Question: I've got a really annoying problem plotting ellipses with ggplot2 and I wonder if anyone can see what I'm doing wrong? All the points link up!
I usually do this using the standard plot() and ordiellipse() but been trying to use ggplot for prettiness, but this happens. I will admit to gleaning the 'for loop' code from the internets, but I can't see an error in it.
This is what I get:

I'm doing this:
'''
## The NMDS coords have been pre-calculated, and the file looks like this:
NMDS1 NMDS2 Site Species
Sample.1 -0.390516864 -0.227890627 1 Lr
Sample.2 -0.433137678 -0.221231786 1 Al
Sample.3 -0.<PHONE> 0.243258745 1 Lt
Sample4 -0.444995027 -0.174555074 1 Ac
Sample.5 -0.569417948 -0.223738264 2 Lr
Sample.6 -0.543744761 -0.234924777 2 Lt
.......etc
# Code
all <-read.table("/Users/Dan/Downloads/all.txt", header=TRUE)
df_ell <- data.frame(x=all$NMDS1, y=all$NMDS2, group=all$Species)
for(g in levels(all$Species)){
df_ell <- rbind(df_ell, cbind(as.data.frame(with(all[all$Species==g,], ellipse(cor(NMDS1, NMDS2), scale=c(sd(NMDS1),sd(NMDS2)),
centre=c(mean(NMDS1),mean(NMDS2))))),group=g))}
# Generate plot
p <- ggplot(all, aes(NMDS1, NMDS2))
# plot it
p + geom_point(size = 4, alpha=.8, aes(colour = factor(Species), shape = factor(Site))) + geom_path(data=df_ell, aes(x=x, y=y, colour=group), size=1, linetype=1)
'''
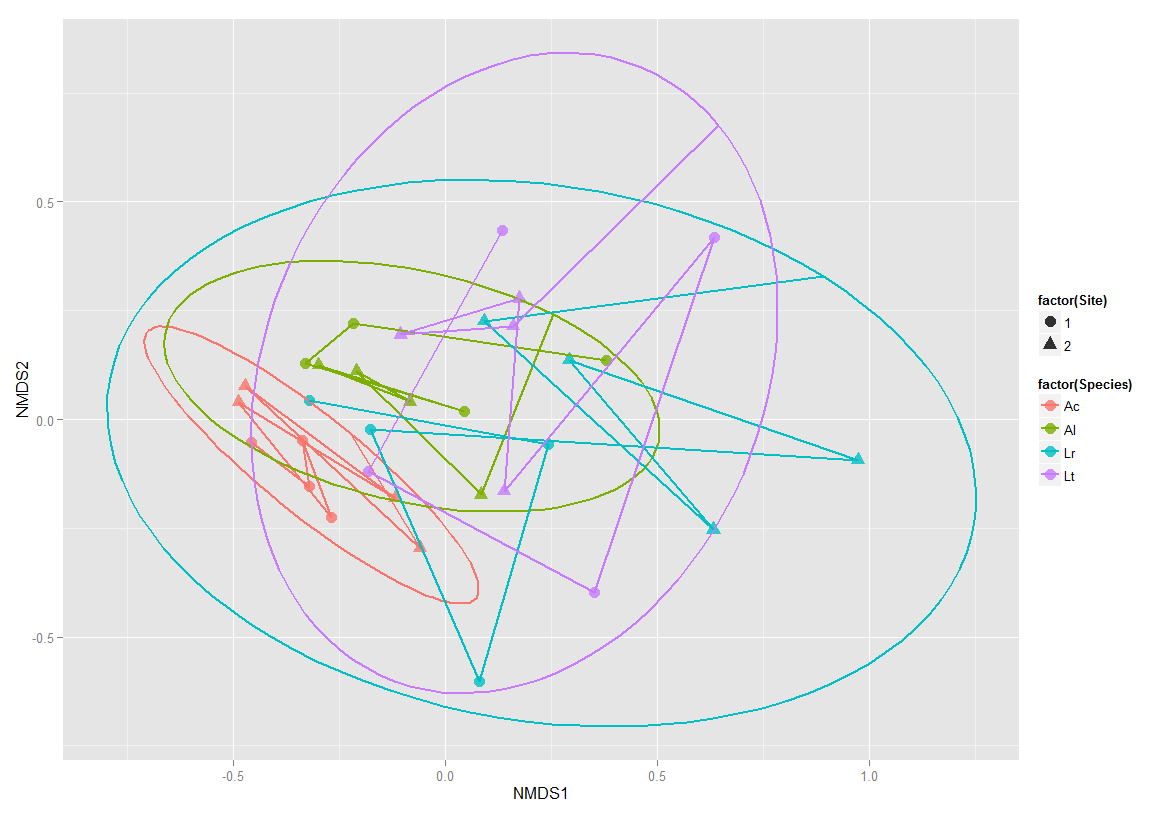
Answer: In the for loop that creates 'df_ell', 'df_ell' should start empty, not as a copy of the data in 'all' as otherwise you add the data in 'all' to each ellipse, which is why they are shown as part of the path.